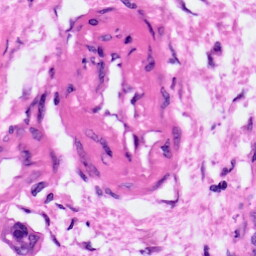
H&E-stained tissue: Pancreatic